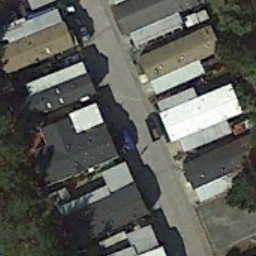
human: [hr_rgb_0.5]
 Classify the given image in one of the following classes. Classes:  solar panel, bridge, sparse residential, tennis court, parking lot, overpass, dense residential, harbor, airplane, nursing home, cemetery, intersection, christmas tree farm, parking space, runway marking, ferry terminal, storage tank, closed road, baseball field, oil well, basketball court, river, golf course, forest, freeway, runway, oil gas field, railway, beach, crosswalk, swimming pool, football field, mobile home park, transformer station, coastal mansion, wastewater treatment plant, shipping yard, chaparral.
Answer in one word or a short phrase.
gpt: mobile home park